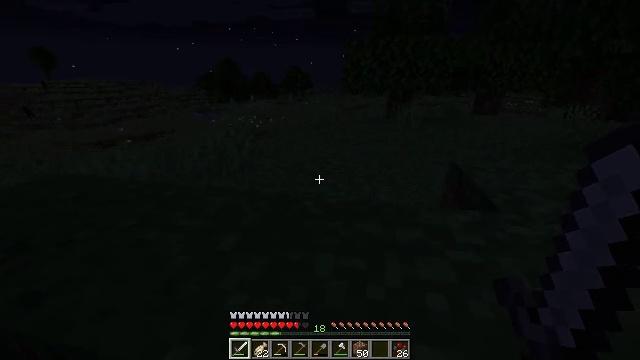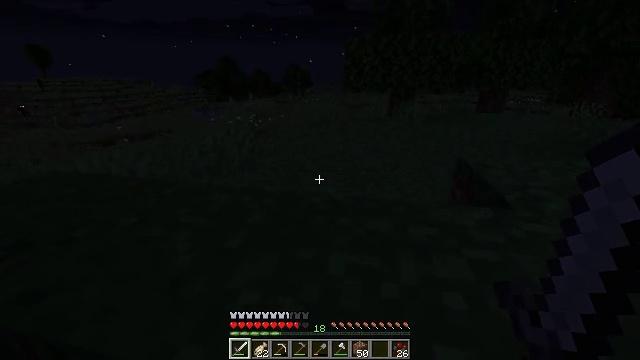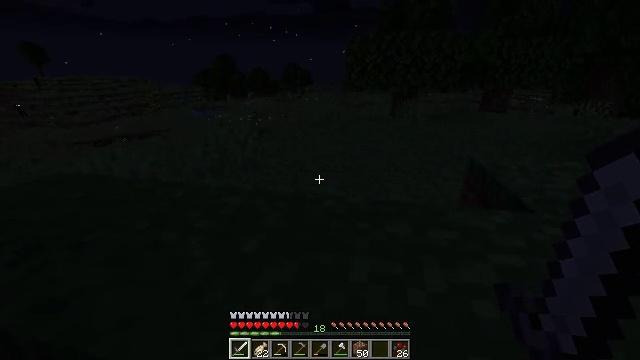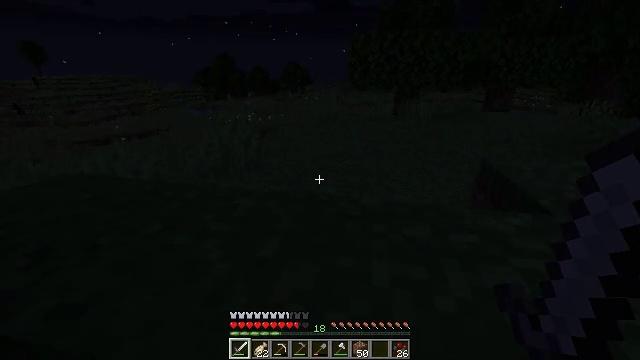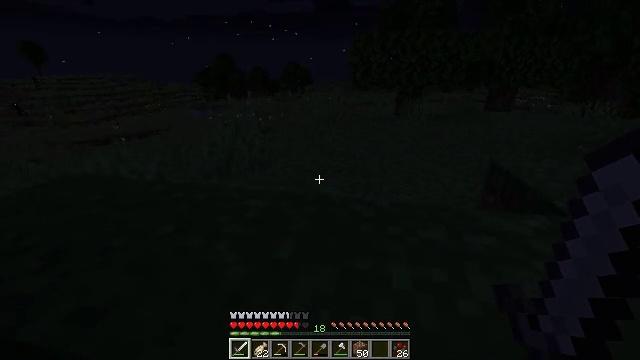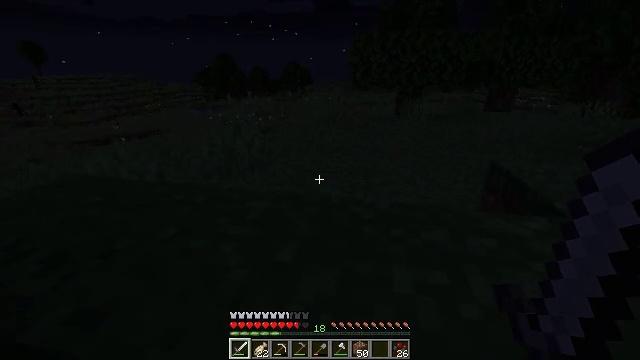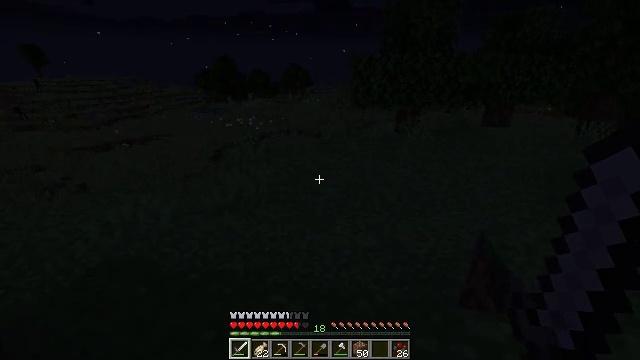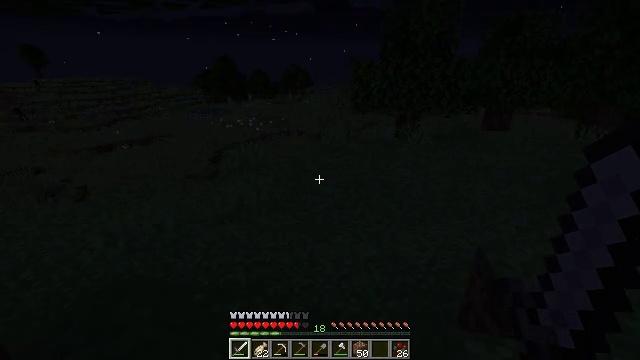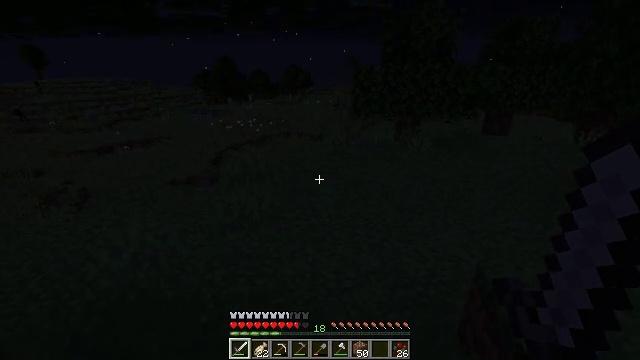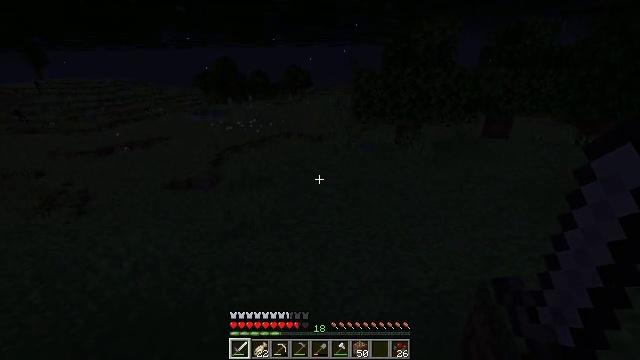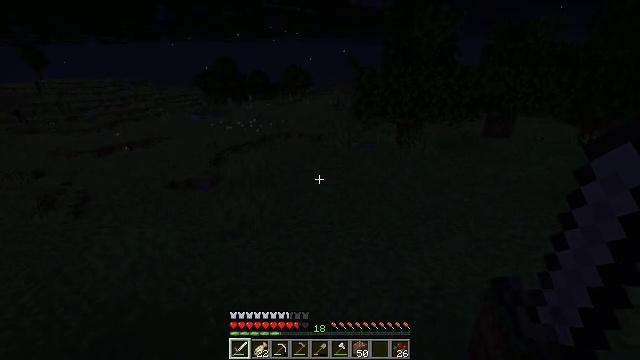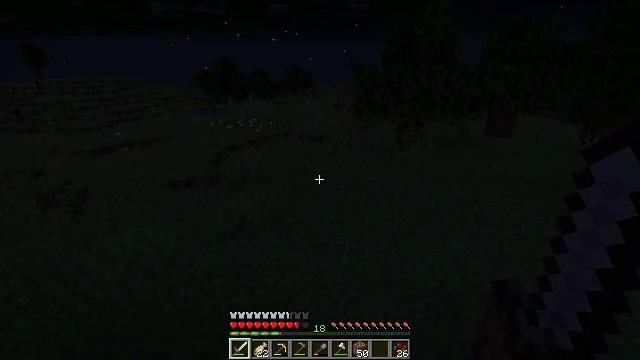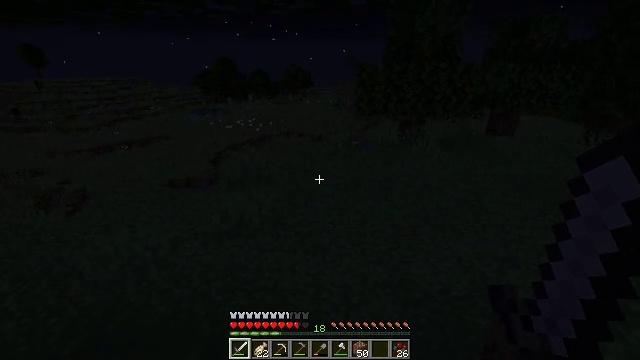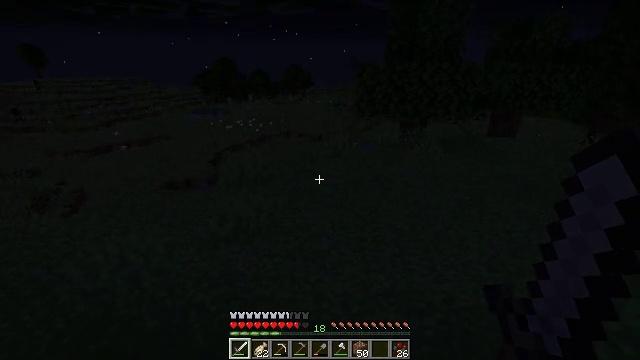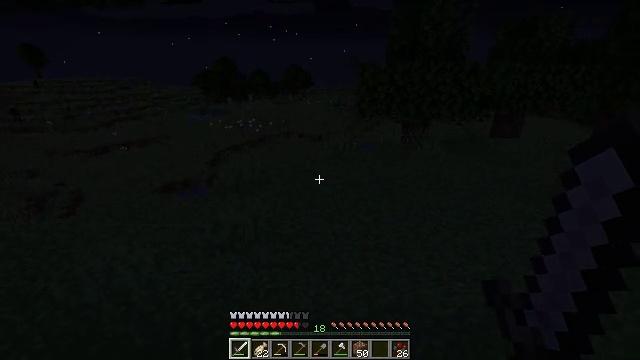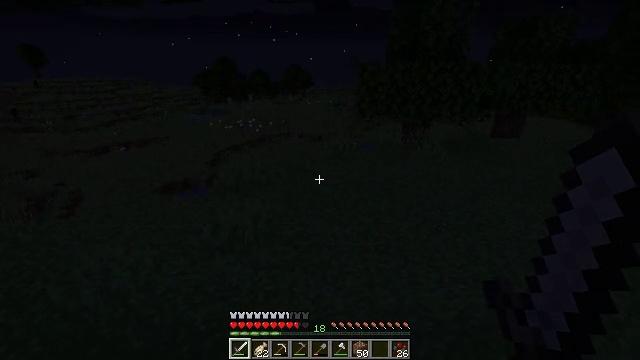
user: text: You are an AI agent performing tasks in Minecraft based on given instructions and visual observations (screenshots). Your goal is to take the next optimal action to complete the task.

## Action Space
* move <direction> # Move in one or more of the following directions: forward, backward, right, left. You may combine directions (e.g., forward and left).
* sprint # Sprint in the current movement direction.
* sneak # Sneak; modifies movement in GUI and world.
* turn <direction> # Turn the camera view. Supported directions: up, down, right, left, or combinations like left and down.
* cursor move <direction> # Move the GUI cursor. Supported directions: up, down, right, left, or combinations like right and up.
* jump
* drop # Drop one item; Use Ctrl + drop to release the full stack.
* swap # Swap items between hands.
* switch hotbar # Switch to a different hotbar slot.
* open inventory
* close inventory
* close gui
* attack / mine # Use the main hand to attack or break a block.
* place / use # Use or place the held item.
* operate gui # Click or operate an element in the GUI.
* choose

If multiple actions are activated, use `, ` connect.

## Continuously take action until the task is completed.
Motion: motion action
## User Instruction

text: Harvest tall grass for seeds.
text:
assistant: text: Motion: move forward
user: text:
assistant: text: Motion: move forward
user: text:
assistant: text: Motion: move forward
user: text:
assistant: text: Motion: move forward
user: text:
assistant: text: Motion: move forward, jump
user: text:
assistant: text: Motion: move forward, jump
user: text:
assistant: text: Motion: move forward, jump
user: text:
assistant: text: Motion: move forward, jump
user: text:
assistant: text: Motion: move forward, jump
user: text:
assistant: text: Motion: move forward
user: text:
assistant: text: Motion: move forward
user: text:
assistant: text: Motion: move forward
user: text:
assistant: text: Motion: move forward
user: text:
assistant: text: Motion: no_op
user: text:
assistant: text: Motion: no_op
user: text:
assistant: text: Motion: no_op
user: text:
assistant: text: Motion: no_op
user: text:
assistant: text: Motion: move right
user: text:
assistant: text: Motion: move forward and move right, turn up
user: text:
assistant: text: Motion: move forward and move right, turn left and up
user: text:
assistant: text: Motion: move forward and move right, turn left and up
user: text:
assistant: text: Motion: move forward and move right, turn left and up
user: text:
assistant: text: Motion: move forward and move right, turn left and up
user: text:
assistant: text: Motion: move forward and move right, turn left and up
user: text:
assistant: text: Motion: move forward and move right
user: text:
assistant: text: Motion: move forward and move right
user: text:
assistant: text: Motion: move forward and move right, turn left
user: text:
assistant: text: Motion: move forward and move right, turn left
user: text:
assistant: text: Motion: move right, turn left
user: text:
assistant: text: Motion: move right, turn left and up